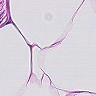
Metastatic tissue present: no